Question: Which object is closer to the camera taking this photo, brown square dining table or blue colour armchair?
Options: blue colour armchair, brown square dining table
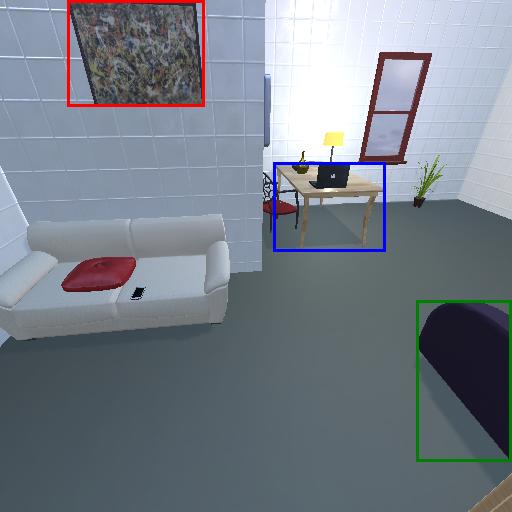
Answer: blue colour armchair